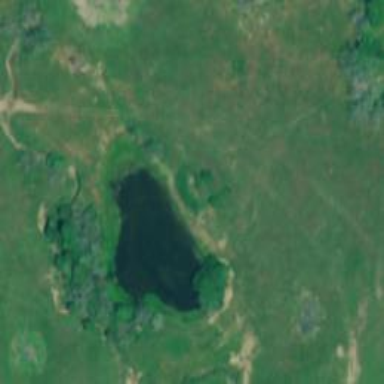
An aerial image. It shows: Pond with natural water.